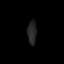
Tissue: prostate
Cell type: Fibroblasts
Senescence score: 0.7558
Nuclear area (px): 206
Mean DAPI intensity: 37.869